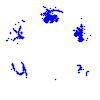
Particle: pion